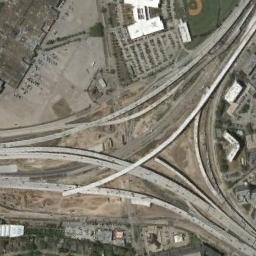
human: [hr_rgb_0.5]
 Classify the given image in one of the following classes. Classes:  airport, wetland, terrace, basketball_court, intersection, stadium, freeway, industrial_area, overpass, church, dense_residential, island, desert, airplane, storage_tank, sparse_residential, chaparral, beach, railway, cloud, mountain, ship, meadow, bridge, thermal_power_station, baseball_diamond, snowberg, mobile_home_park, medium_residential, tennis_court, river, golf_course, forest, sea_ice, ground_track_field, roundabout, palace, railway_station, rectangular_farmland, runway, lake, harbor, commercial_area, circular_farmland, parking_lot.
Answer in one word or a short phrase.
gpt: overpass